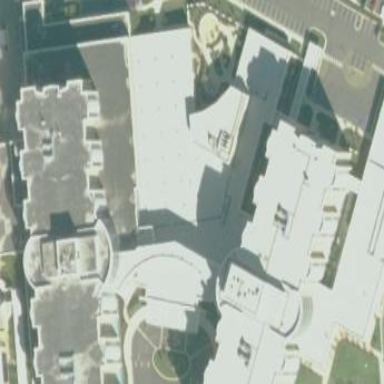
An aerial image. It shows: Hospital building providing healthcare services.